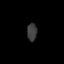
Tissue: lung
Cell type: Endothelial cells
Senescence score: 0.2105
Nuclear area (px): 173
Mean DAPI intensity: 59.116